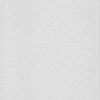
Label: dusty